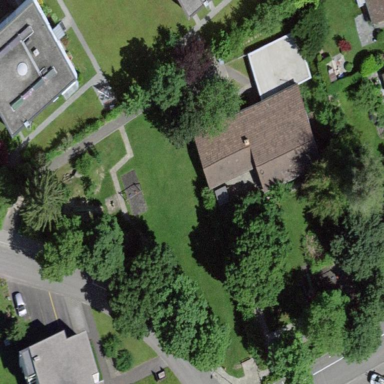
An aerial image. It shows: Kindergarten.